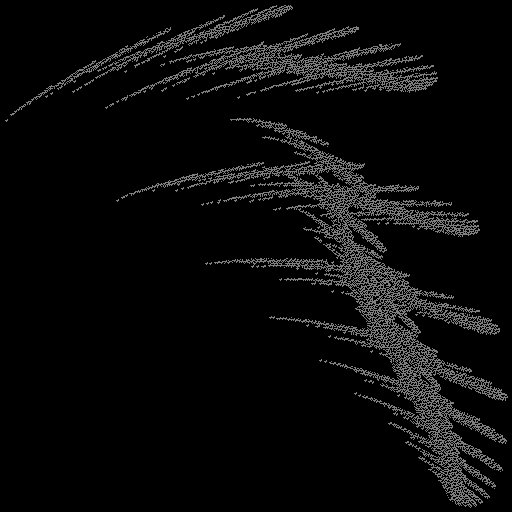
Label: snowdrift